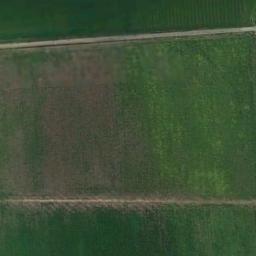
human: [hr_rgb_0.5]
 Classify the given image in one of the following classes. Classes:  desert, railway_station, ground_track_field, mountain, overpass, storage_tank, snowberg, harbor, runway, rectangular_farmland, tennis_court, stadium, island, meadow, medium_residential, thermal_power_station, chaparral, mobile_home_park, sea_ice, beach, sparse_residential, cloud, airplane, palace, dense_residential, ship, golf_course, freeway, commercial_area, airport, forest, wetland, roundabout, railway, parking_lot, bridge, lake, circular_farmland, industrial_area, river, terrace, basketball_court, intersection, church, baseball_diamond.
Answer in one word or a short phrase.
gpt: rectangular_farmland